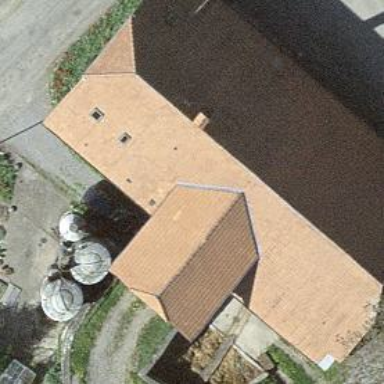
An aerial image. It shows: Farm building.